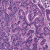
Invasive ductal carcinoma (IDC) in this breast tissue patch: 1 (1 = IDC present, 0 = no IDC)